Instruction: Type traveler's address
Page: traveler
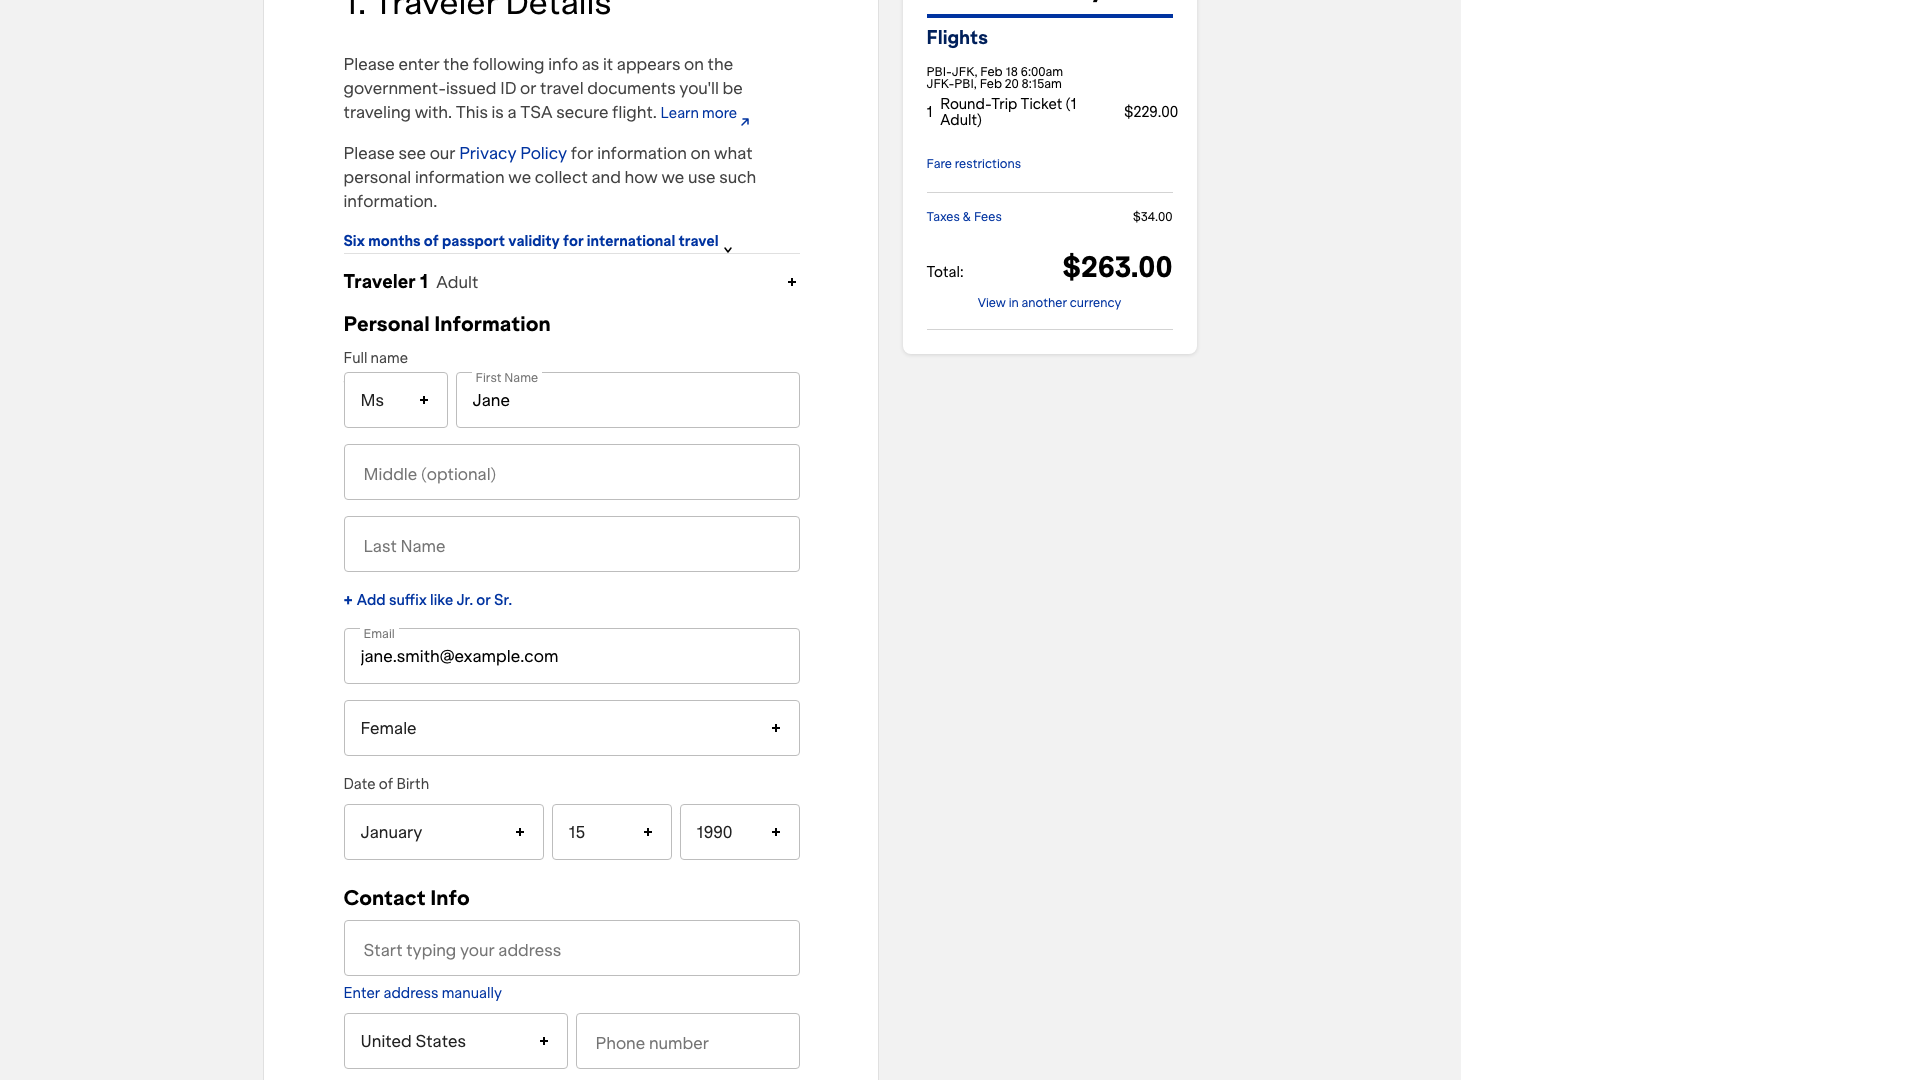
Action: type